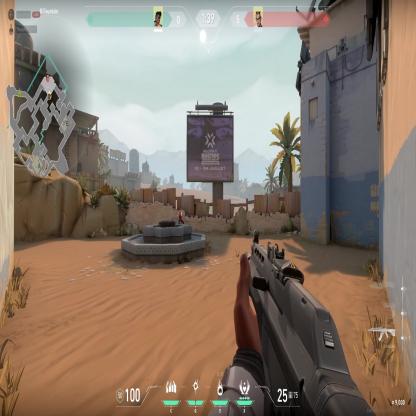
Label: enemy